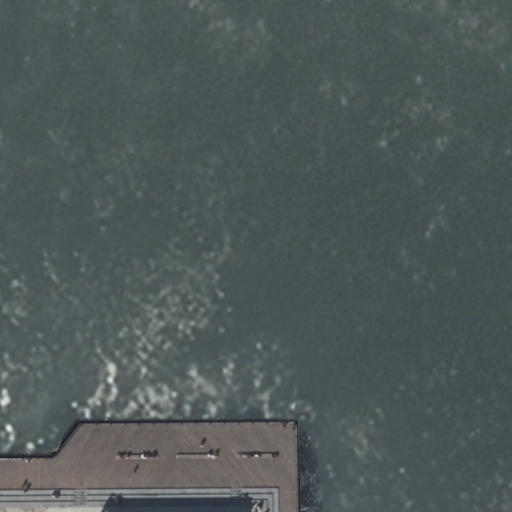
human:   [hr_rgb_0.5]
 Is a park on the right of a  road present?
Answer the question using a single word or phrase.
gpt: no

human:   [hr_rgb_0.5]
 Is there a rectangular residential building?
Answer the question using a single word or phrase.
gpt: no

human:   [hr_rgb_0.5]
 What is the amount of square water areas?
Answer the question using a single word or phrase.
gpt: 0

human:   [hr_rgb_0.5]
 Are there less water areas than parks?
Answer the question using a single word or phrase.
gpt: no

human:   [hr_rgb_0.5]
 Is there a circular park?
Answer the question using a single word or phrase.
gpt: no

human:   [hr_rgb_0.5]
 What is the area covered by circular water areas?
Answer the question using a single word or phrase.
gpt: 0m2

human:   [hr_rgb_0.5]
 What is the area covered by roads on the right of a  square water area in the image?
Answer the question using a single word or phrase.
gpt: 0m2

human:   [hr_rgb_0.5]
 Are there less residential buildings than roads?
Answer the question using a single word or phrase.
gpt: yes

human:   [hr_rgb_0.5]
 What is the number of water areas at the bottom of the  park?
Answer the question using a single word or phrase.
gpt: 0

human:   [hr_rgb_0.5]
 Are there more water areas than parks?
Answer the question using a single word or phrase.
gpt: no

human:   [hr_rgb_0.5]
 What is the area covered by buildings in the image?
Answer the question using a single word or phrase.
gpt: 0m2

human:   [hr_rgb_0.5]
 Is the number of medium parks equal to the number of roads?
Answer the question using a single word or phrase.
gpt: no

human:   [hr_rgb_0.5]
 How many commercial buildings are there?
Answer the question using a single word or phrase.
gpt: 0

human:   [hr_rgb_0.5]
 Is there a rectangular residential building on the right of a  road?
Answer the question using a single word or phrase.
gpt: no

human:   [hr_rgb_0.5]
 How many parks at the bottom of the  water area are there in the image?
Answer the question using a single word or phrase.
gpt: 1

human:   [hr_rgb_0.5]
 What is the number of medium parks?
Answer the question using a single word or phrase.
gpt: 0

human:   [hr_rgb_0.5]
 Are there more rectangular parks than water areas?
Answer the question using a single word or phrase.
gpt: no

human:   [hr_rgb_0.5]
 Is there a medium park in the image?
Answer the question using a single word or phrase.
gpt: no

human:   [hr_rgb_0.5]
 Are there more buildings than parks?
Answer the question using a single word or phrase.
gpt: no

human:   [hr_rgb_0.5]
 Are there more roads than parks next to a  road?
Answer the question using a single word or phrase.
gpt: yes

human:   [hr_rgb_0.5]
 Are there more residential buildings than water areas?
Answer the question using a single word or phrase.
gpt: no

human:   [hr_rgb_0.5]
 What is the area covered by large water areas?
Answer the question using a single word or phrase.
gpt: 9552m2

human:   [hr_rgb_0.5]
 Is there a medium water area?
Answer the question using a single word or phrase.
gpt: no

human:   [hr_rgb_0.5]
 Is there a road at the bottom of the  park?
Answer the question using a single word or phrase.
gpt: no

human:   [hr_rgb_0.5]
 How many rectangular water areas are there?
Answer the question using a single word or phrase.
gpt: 0

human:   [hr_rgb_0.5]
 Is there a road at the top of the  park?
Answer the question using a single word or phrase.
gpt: no

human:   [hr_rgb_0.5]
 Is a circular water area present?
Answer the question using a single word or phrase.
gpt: no

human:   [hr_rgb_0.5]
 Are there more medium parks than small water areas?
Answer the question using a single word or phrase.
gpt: no

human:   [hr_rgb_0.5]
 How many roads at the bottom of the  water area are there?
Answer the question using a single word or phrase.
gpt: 2

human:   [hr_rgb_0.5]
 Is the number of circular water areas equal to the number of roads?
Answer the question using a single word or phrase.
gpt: no

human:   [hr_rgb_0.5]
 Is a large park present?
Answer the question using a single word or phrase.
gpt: yes

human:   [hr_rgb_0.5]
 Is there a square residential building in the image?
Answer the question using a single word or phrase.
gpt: no

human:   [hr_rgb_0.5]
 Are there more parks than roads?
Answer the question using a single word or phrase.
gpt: no

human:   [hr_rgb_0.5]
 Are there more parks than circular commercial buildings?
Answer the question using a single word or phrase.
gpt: yes

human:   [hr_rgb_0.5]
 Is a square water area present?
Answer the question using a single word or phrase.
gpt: no

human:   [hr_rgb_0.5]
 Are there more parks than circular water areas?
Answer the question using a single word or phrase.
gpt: yes